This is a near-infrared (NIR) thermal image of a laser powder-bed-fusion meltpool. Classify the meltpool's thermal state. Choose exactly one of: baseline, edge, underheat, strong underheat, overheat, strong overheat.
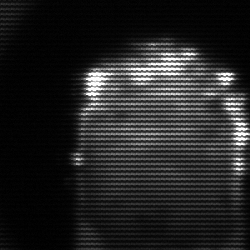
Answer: baseline